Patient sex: M
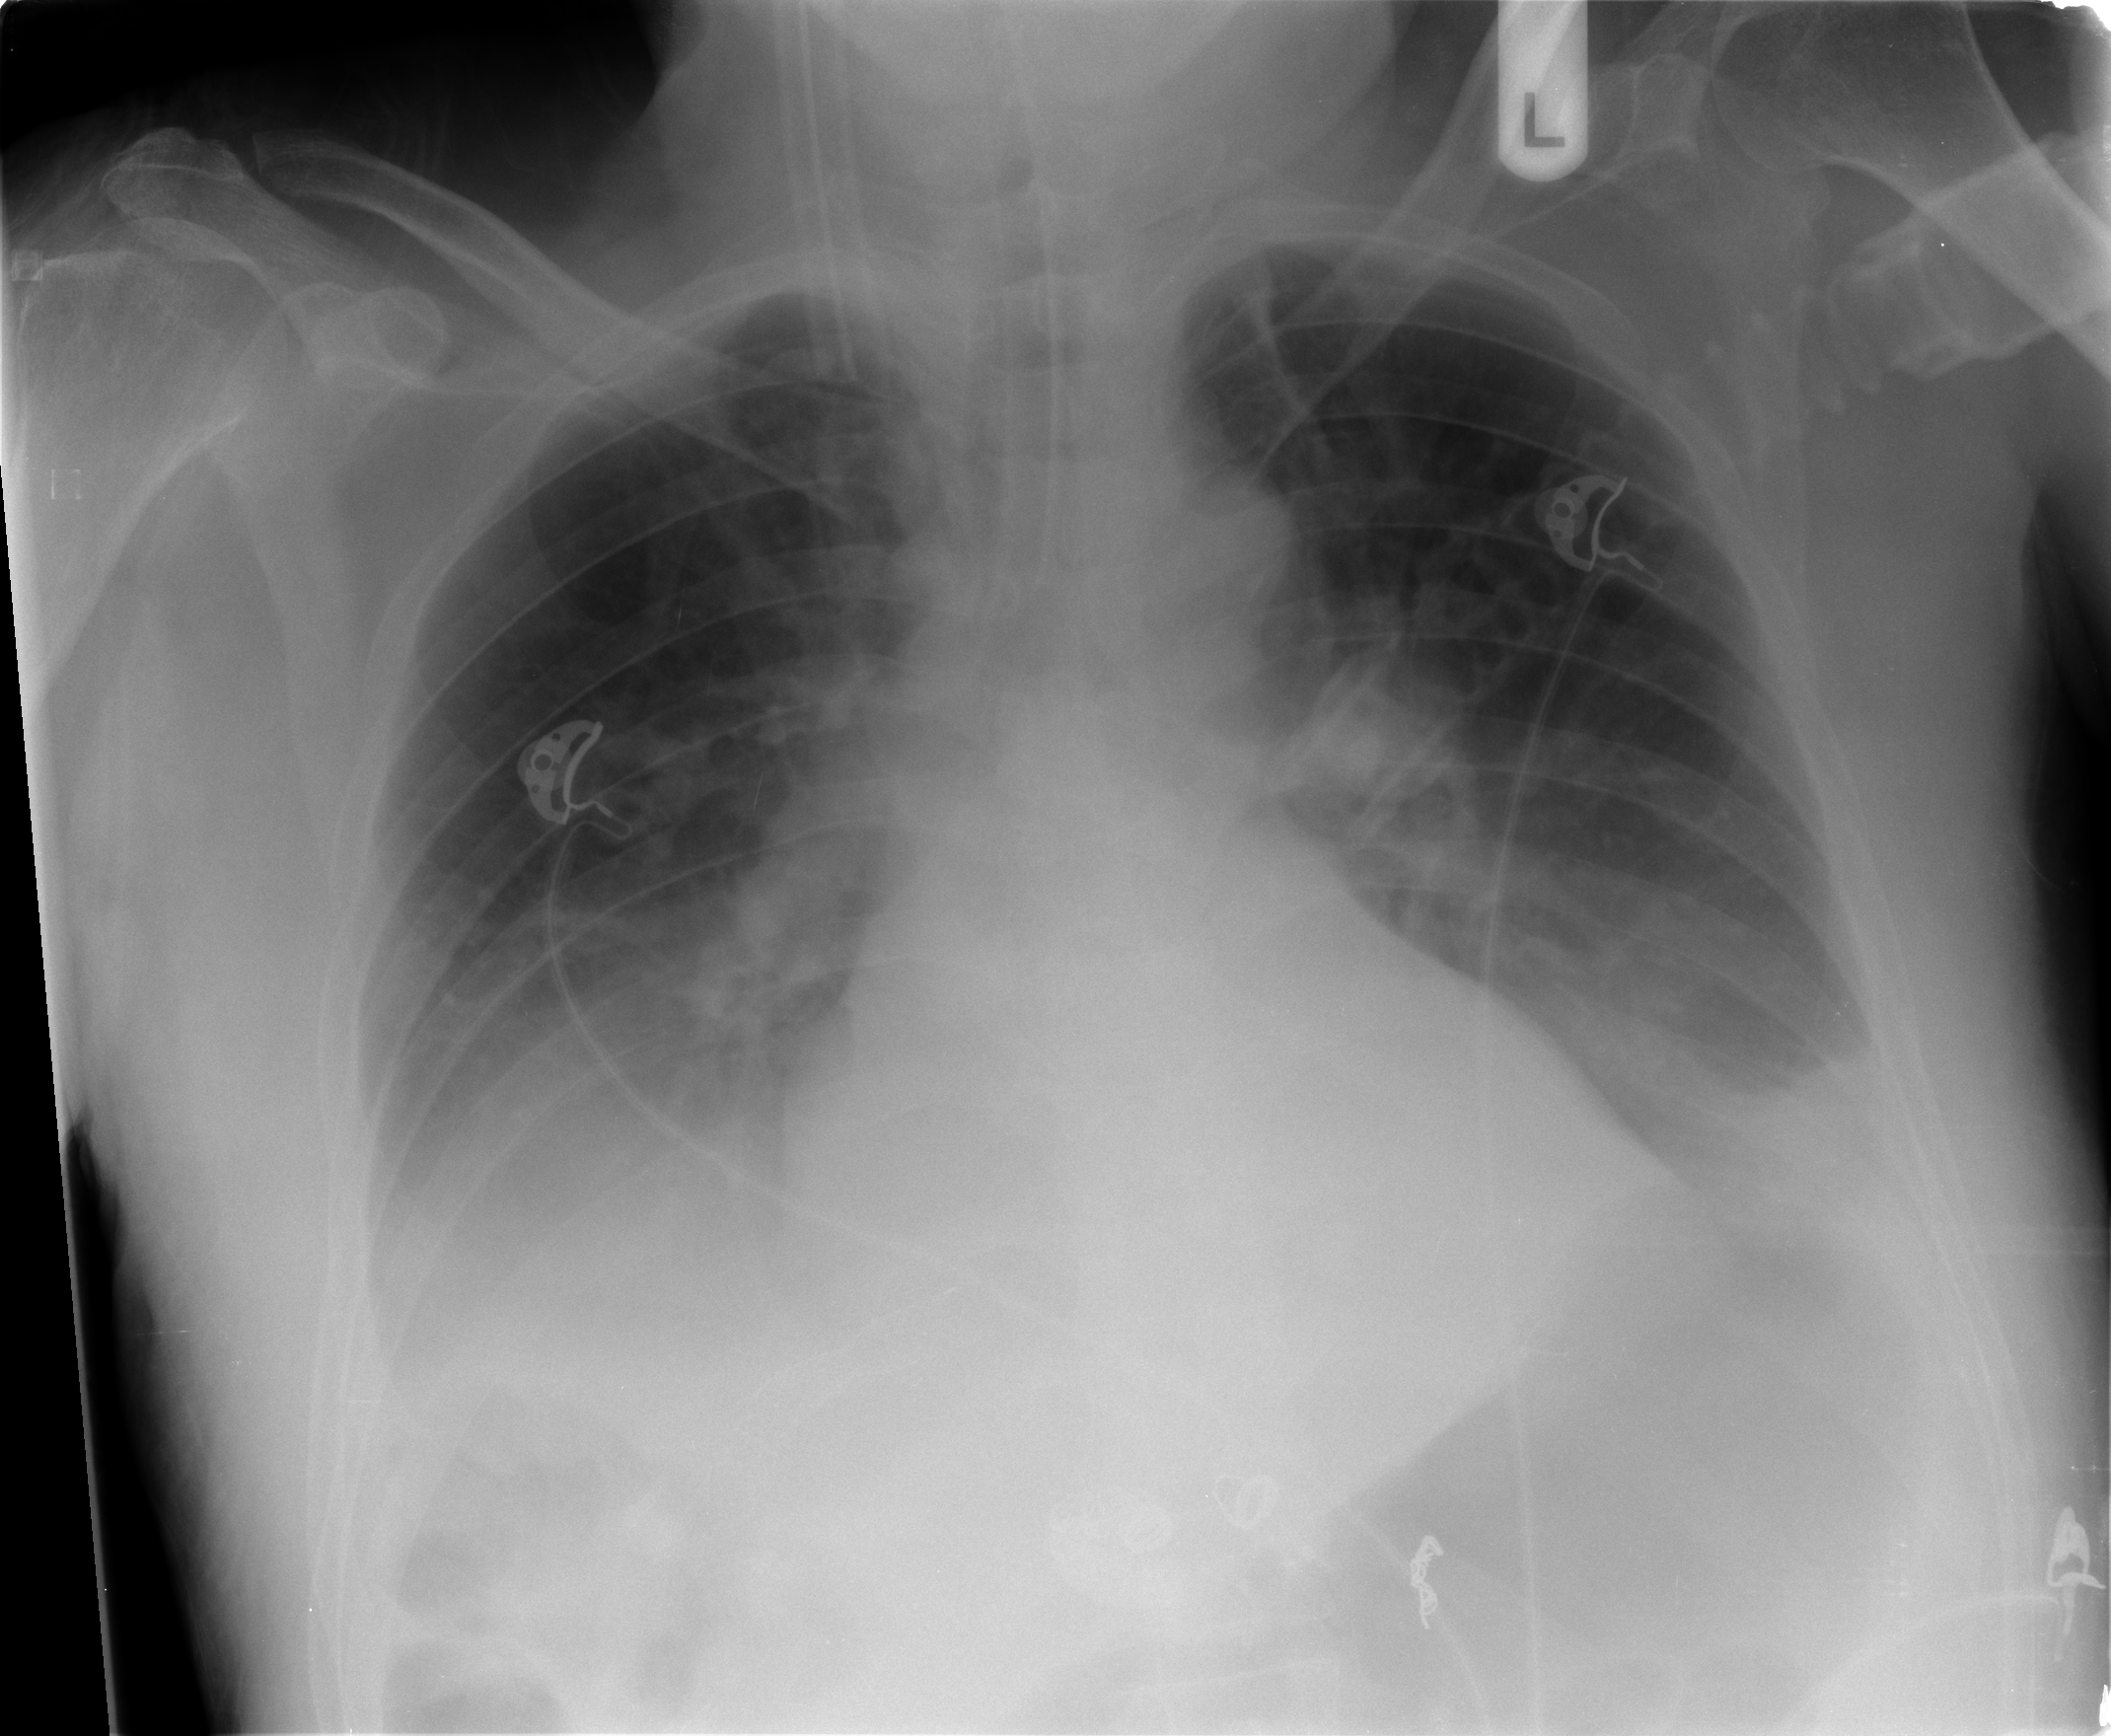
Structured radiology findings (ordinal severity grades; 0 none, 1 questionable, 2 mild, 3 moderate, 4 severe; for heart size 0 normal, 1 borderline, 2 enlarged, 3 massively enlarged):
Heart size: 2
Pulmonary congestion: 2
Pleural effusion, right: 2
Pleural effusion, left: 2
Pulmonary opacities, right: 0
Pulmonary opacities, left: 0
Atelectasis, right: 2
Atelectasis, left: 2